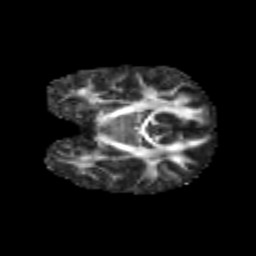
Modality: FA
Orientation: coronal
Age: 6
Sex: female
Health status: healthy